Question: ### What I expect to happen
I have a meditation view that has an animation subview with a binding property 'inhaling' that should appear when a button is pressed.
When the animation subview appears, it should start the animation from the beginning. It's the Apple meditation breathing animation basically: it starts as a small ball and gets bigger as inhaling is true, and then smaller as inhaling is false.

When the user presses the button again, the animation should disappear.
When the user then again presses the button, a second time, it should start the animation subview with a binding clean. Meaning the subview is a small ball and gets big again. Like the first time.
'''
struct Meditation: View {
@State var startBreathingAnimation = false
@State var inhaling = false
@State var infoText = "Start a mediation"
var body: some View {
VStack(spacing: 20) {
ZStack {
if startBreathingAnimation {
BreathAnimation(inhaling: $inhaling)
.onChange(of: inhaling) { newValue in
if newValue {
infoText = "Breath in..."
} else {
infoText = "Breath out..."
} }
.onDisappear {
infoText = "Start your meditation" // Never executed?
}
} else {
Circle()
.frame(height: 100)
.foregroundColor(.blue)
}
}
Text(infoText)
Button("Toggle") {
startBreathingAnimation.toggle()
}
}
.padding()
}
}
'''
### What actually happens
The animation subview with a binding is not reset, newly initialized, but starts just where it left off after being "dismissed" with the button press.
When I don't add a binding property into the subview, it actually works as expected: it resets every time and gives me a "fresh" subview. But I do actually need to observe changes to the animation subview property 'inhaling' in order to update the 'infoText' property in the main view.
### Reproducible example code, ready to copy into Xcode
Any help is greatly appreciated!
'''
// Can be copied to Xcode directly
struct Meditation: View {
@State var startBreathingAnimation = false
@State var inhaling = false
@State var infoText = "Start a mediation"
var body: some View {
VStack(spacing: 20) {
ZStack {
if startBreathingAnimation {
BreathAnimation(inhaling: $inhaling)
.onChange(of: inhaling) { newValue in
if newValue {
infoText = "Breath in..."
} else {
infoText = "Breath out..."
} }
.onDisappear {
infoText = "Start your meditation" // Never executed?
}
} else {
Circle()
.frame(height: 100)
.foregroundColor(.blue)
}
}
Text(infoText)
Button("Toggle") {
startBreathingAnimation.toggle()
}
}
.padding()
}
}
private let gradientStart = Color.accentColor.opacity(0.9)
private let gradientEnd = Color.accentColor.opacity(1.0)
private let gradient = LinearGradient(gradient: Gradient(colors: [gradientStart, gradientEnd]), startPoint: .top, endPoint: .bottom)
private let maskGradient = LinearGradient(gradient: Gradient(colors: [.black]), startPoint: .top, endPoint: .bottom)
private let maxSize: CGFloat = 150
private let minSize: CGFloat = 30
private let inhaleTime: Double = 8
private let exhaleTime: Double = 8
private let pauseTime: Double = 1.5
private let numberOfPetals = 4
private let bigAngle = 360 / numberOfPetals
private let smallAngle = bigAngle / 2
private let ghostMaxSize: CGFloat = maxSize * 0.99
private let ghostMinSize: CGFloat = maxSize * 0.95
private struct Petals: View {
let size: CGFloat
let inhaling: Bool
var isMask = false
var body: some View {
let petalsGradient = isMask ? maskGradient : gradient
ZStack {
ForEach(0..<numberOfPetals) { index in
petalsGradient
.frame(maxWidth: .infinity, maxHeight: .infinity)
.mask(
Circle()
.frame(width: size, height: size)
.offset(x: inhaling ? size * 0.5 : 0)
.rotationEffect(.degrees(Double(bigAngle * index)))
)
.blendMode(isMask ? .normal : .screen)
}
}
}
}
struct BreathAnimation: View {
@State private var size = minSize
@Binding var inhaling: Bool
@State private var ghostSize = ghostMaxSize
@State private var ghostBlur: CGFloat = 0
@State private var ghostOpacity: Double = 0
var body: some View {
ZStack {
// Color.black
// .edgesIgnoringSafeArea(.all)
ZStack {
// ghosting for exhaling
Petals(size: ghostSize, inhaling: inhaling)
.blur(radius: ghostBlur)
.opacity(ghostOpacity)
// the mask is important, otherwise there is a color
// 'jump' when exhaling
Petals(size: size, inhaling: inhaling, isMask: true)
// overlapping petals
Petals(size: size, inhaling: inhaling)
Petals(size: size, inhaling: inhaling)
.rotationEffect(.degrees(Double(smallAngle)))
.opacity(inhaling ? 0.8 : 0.6)
}
.rotationEffect(.degrees(Double(inhaling ? bigAngle : -smallAngle)))
.drawingGroup()
}
.onAppear {
performAnimations()
}
.onDisappear {
size = minSize
inhaling = false
ghostSize = ghostMaxSize
ghostBlur = 0
ghostOpacity = 0
}
}
func performAnimations() {
withAnimation(.easeInOut(duration: inhaleTime)) {
inhaling = true
size = maxSize
}
Timer.scheduledTimer(withTimeInterval: inhaleTime + pauseTime, repeats: false) { _ in
ghostSize = ghostMaxSize
ghostBlur = 0
ghostOpacity = 0.8
Timer.scheduledTimer(withTimeInterval: exhaleTime * 0.2, repeats: false) { _ in
withAnimation(.easeOut(duration: exhaleTime * 0.6)) {
ghostBlur = 30
ghostOpacity = 0
}
}
withAnimation(.easeInOut(duration: exhaleTime)) {
inhaling = false
size = minSize
ghostSize = ghostMinSize
}
}
Timer.scheduledTimer(withTimeInterval: inhaleTime + pauseTime + exhaleTime + pauseTime, repeats: false) { _ in
// endless animation!
performAnimations()
}
}
private func performAnimations2() {
withAnimation(.easeInOut(duration: inhaleTime)) {
inhaling = true
size = maxSize
}
Timer.scheduledTimer(withTimeInterval: inhaleTime + pauseTime, repeats: false) { _ in
ghostSize = ghostMaxSize
ghostBlur = 0
ghostOpacity = 0.8
Timer.scheduledTimer(withTimeInterval: exhaleTime * 0.2, repeats: false) { _ in
withAnimation(.easeOut(duration: exhaleTime * 0.6)) {
ghostBlur = 30
ghostOpacity = 0
}
}
withAnimation(.easeInOut(duration: exhaleTime)) {
inhaling = false
size = minSize
ghostSize = ghostMinSize
}
}
Timer.scheduledTimer(withTimeInterval: inhaleTime + pauseTime + exhaleTime + pauseTime, repeats: false) { _ in
// endless animation!
performAnimations()
}
}
}
struct MainView_Previews: PreviewProvider {
static var previews: some View {
Meditation()
}
}
'''
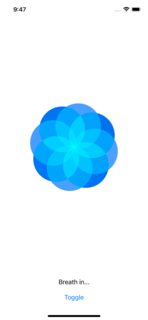
Answer: Here is a possible approach by setting a specific .id for the view and changing it on reset, forcing a redraw of the subview:
'''
struct ContentView: View {
@State var startBreathingAnimation = false
@State var inhaling = false
@State var infoText = "Start a mediation"
@State var viewID = UUID()
var body: some View {
VStack(spacing: 20) {
ZStack {
if startBreathingAnimation {
BreathAnimation(inhaling: $inhaling)
.id(viewID) // here
.onChange(of: inhaling) { newValue in
if newValue {
infoText = "Breath in..."
} else {
infoText = "Breath out..."
}
}
} else {
Circle()
.frame(height: 100)
.foregroundColor(.blue)
}
}
Text(infoText)
Button("Toggle") {
if startBreathingAnimation {
startBreathingAnimation = false
infoText = "Start your meditation"
inhaling = false
} else {
startBreathingAnimation = true
viewID = UUID()
}
}
}
.padding()
}
}
'''